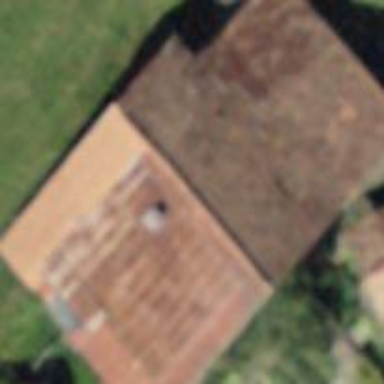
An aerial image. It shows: Farm building.